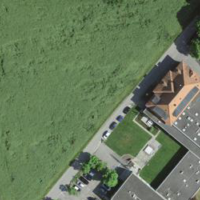
EUNIS habitat code: 55
Species observed at this site:
Lathyrus vernus